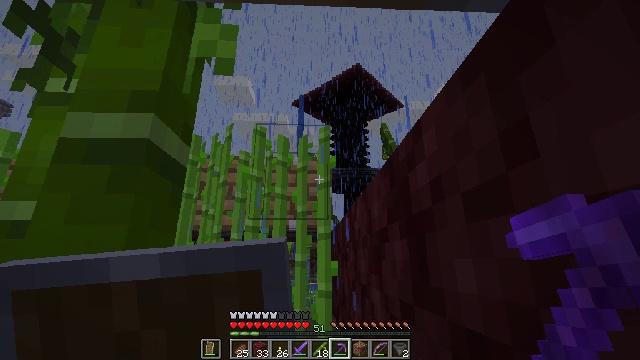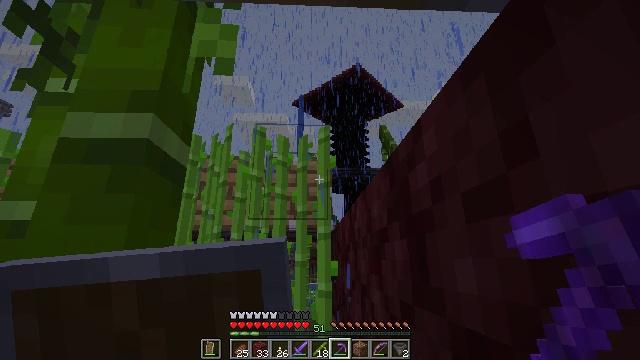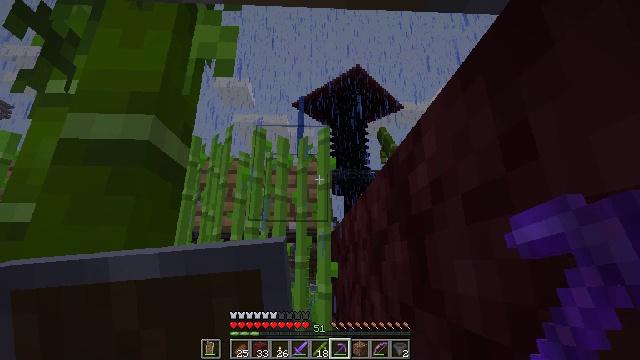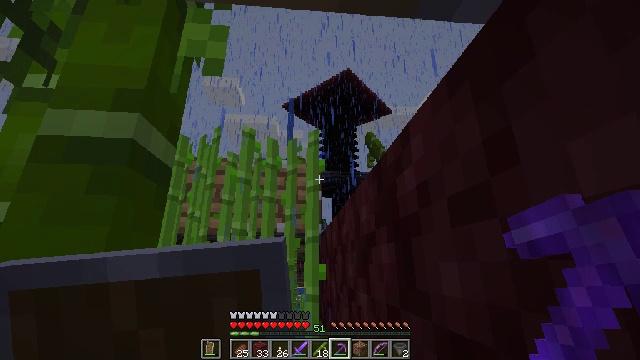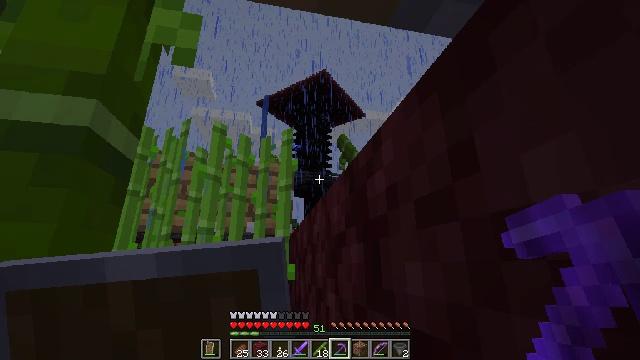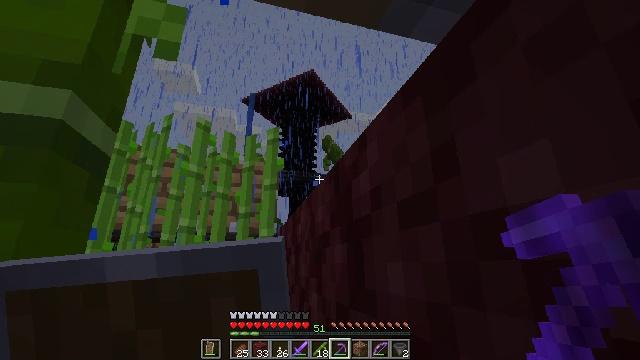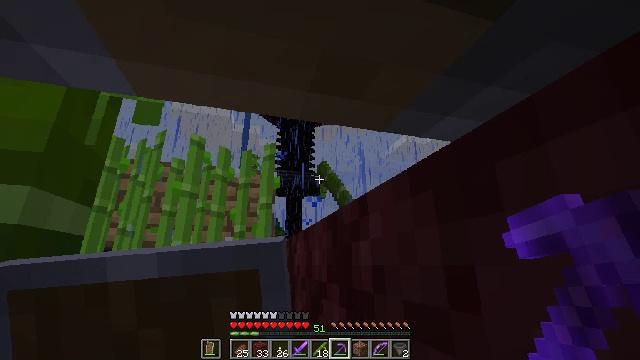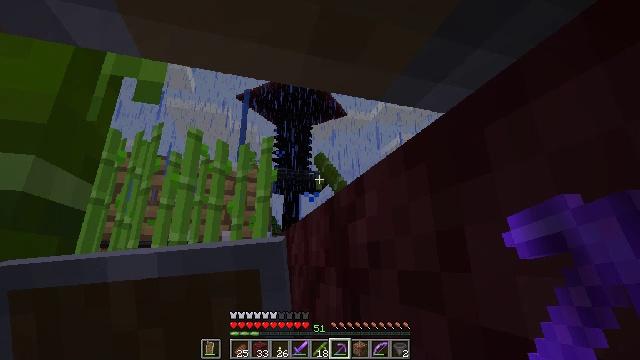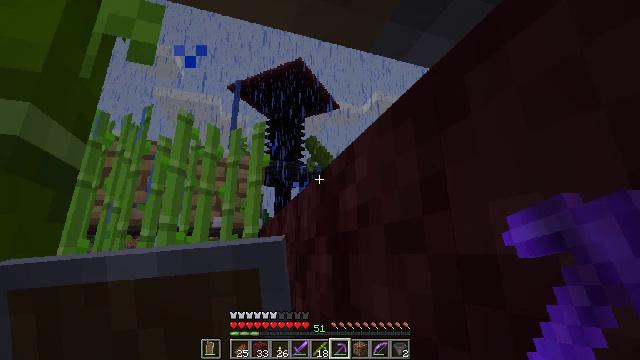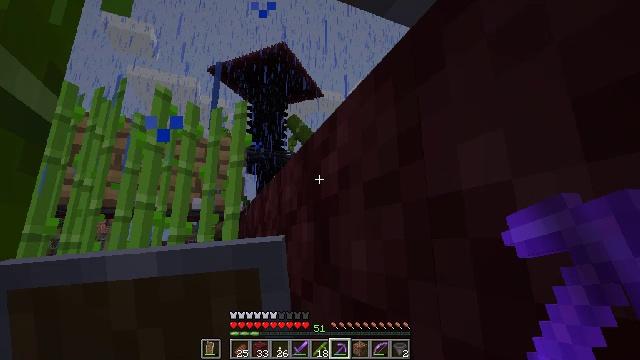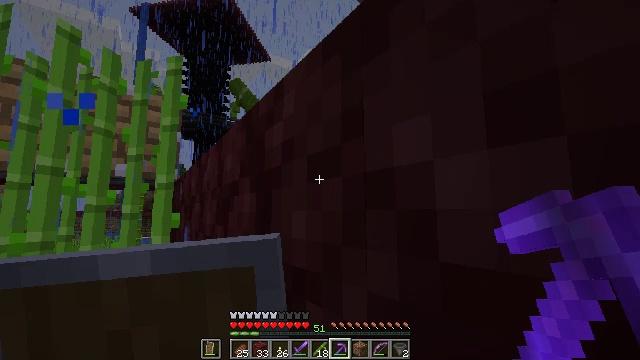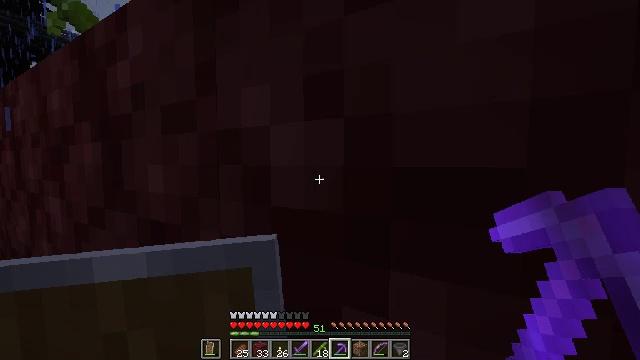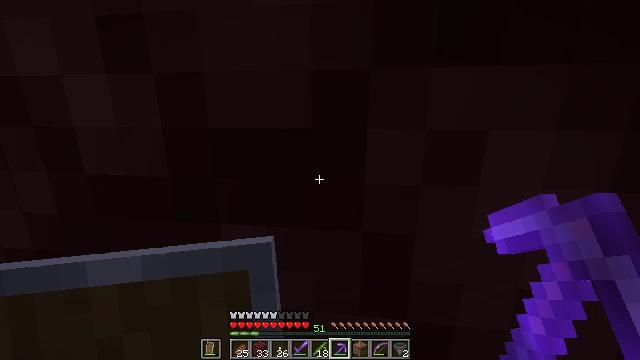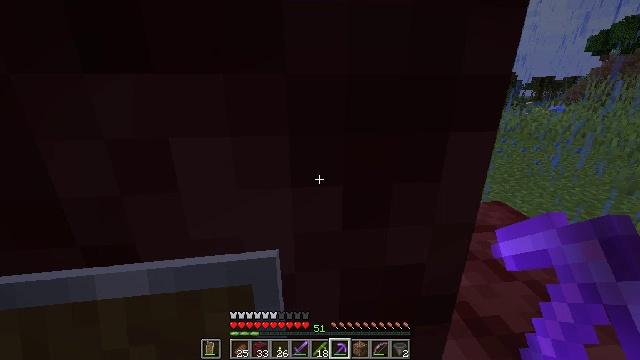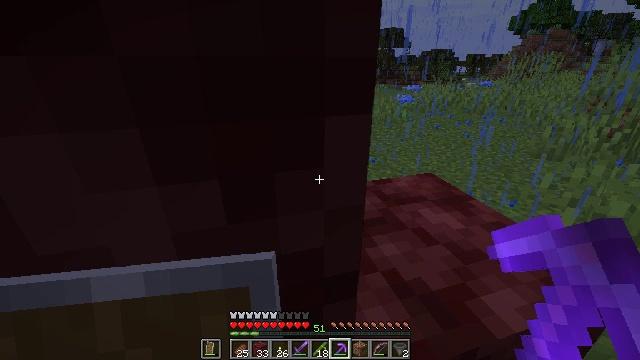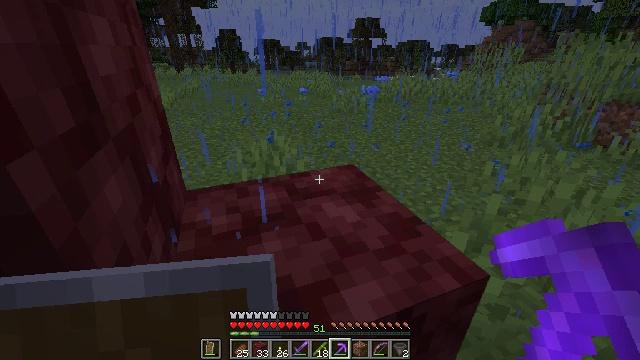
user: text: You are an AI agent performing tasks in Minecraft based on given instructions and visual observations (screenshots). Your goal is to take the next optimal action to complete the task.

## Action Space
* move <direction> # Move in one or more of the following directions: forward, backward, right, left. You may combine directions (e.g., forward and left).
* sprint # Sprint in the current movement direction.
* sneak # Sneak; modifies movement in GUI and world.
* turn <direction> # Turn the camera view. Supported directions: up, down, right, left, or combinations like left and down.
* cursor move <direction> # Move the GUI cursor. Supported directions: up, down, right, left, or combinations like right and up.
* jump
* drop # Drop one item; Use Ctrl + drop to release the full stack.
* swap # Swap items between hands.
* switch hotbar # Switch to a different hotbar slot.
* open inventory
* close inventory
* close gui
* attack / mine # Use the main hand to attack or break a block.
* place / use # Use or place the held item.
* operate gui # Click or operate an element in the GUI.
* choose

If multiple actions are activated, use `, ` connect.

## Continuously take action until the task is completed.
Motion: motion action
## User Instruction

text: Remove a bamboo from the inventory.
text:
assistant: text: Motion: no_op
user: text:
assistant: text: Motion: no_op
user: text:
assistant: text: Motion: turn right
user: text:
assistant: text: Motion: turn right
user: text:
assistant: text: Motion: turn right
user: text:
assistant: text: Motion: jump
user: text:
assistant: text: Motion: jump
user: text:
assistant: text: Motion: turn right and down, jump
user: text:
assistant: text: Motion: turn right and down, jump
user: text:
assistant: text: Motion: move right, turn right and down
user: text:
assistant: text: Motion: move right, turn right and down
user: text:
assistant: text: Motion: move right, turn right and down
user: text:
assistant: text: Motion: move right, turn right and down
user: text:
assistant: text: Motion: move right, turn right and down
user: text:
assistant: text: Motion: move right, turn right and down
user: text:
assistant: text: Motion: move right, turn right and down
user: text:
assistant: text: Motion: move right, turn right and down
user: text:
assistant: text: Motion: move forward and move right, turn down
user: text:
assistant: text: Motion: move forward and move right, turn down
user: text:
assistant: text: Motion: move forward and move right, turn left and down
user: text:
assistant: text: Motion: move forward and move right, turn left and down
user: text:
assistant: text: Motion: move forward and move right, turn left and down
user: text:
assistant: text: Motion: move forward and move right, turn left
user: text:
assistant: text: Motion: move forward and move right, turn left
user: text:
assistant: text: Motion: move forward and move right, turn left and up
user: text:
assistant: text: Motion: move forward and move right, turn left and up
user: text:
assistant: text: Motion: turn left and up
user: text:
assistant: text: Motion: turn left and up
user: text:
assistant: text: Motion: turn left and up
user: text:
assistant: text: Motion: turn up